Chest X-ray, PA view. Patient: 62 years old, sex F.
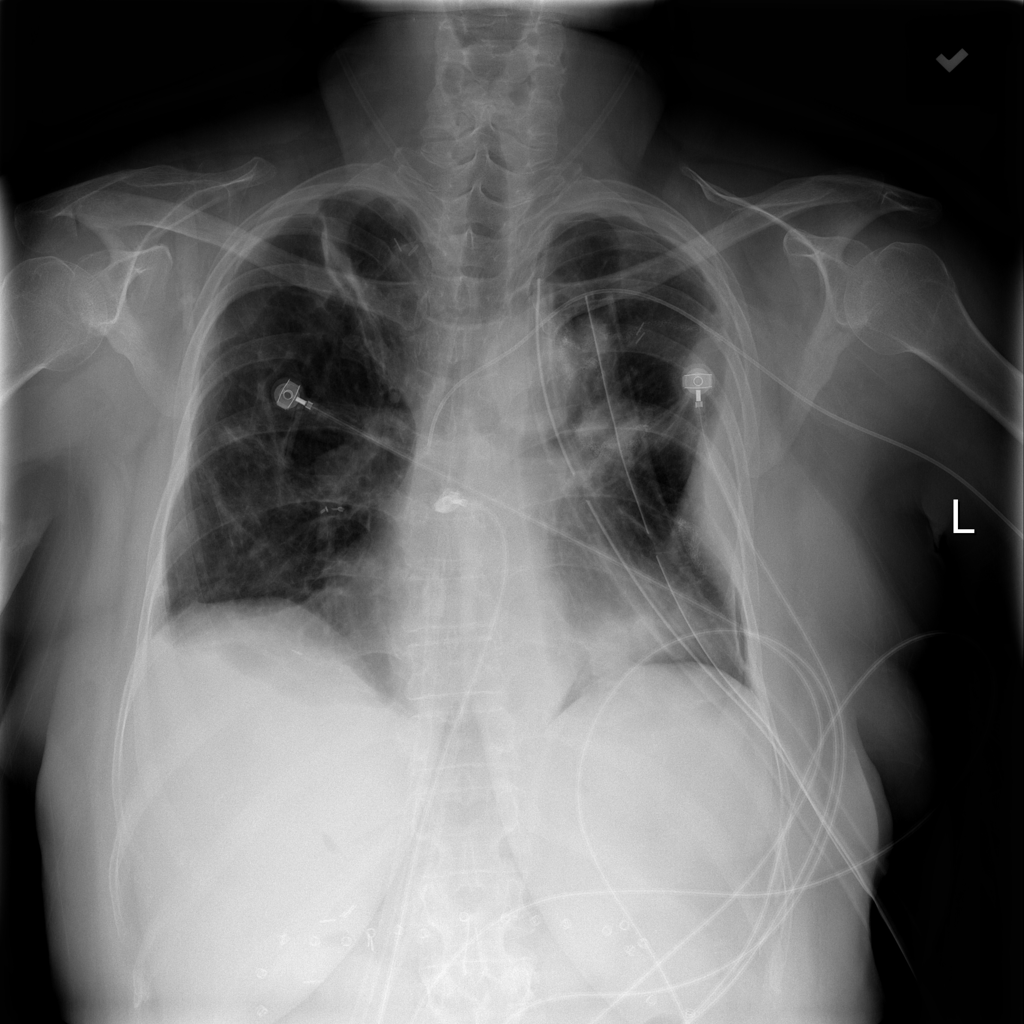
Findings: Atelectasis, Pleural_Thickening, Pneumothorax